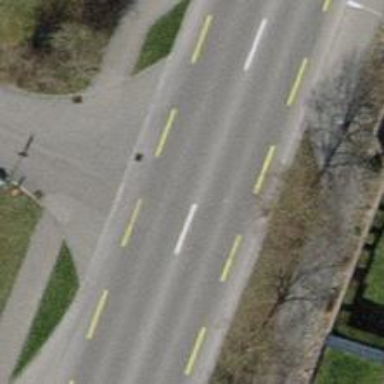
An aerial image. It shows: Tertiary road with designated cycle lane.